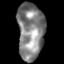
Tissue: skin
Cell type: Epithelial cells
Senescence score: 0.2754
Nuclear area (px): 1466
Mean DAPI intensity: 131.329